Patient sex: M
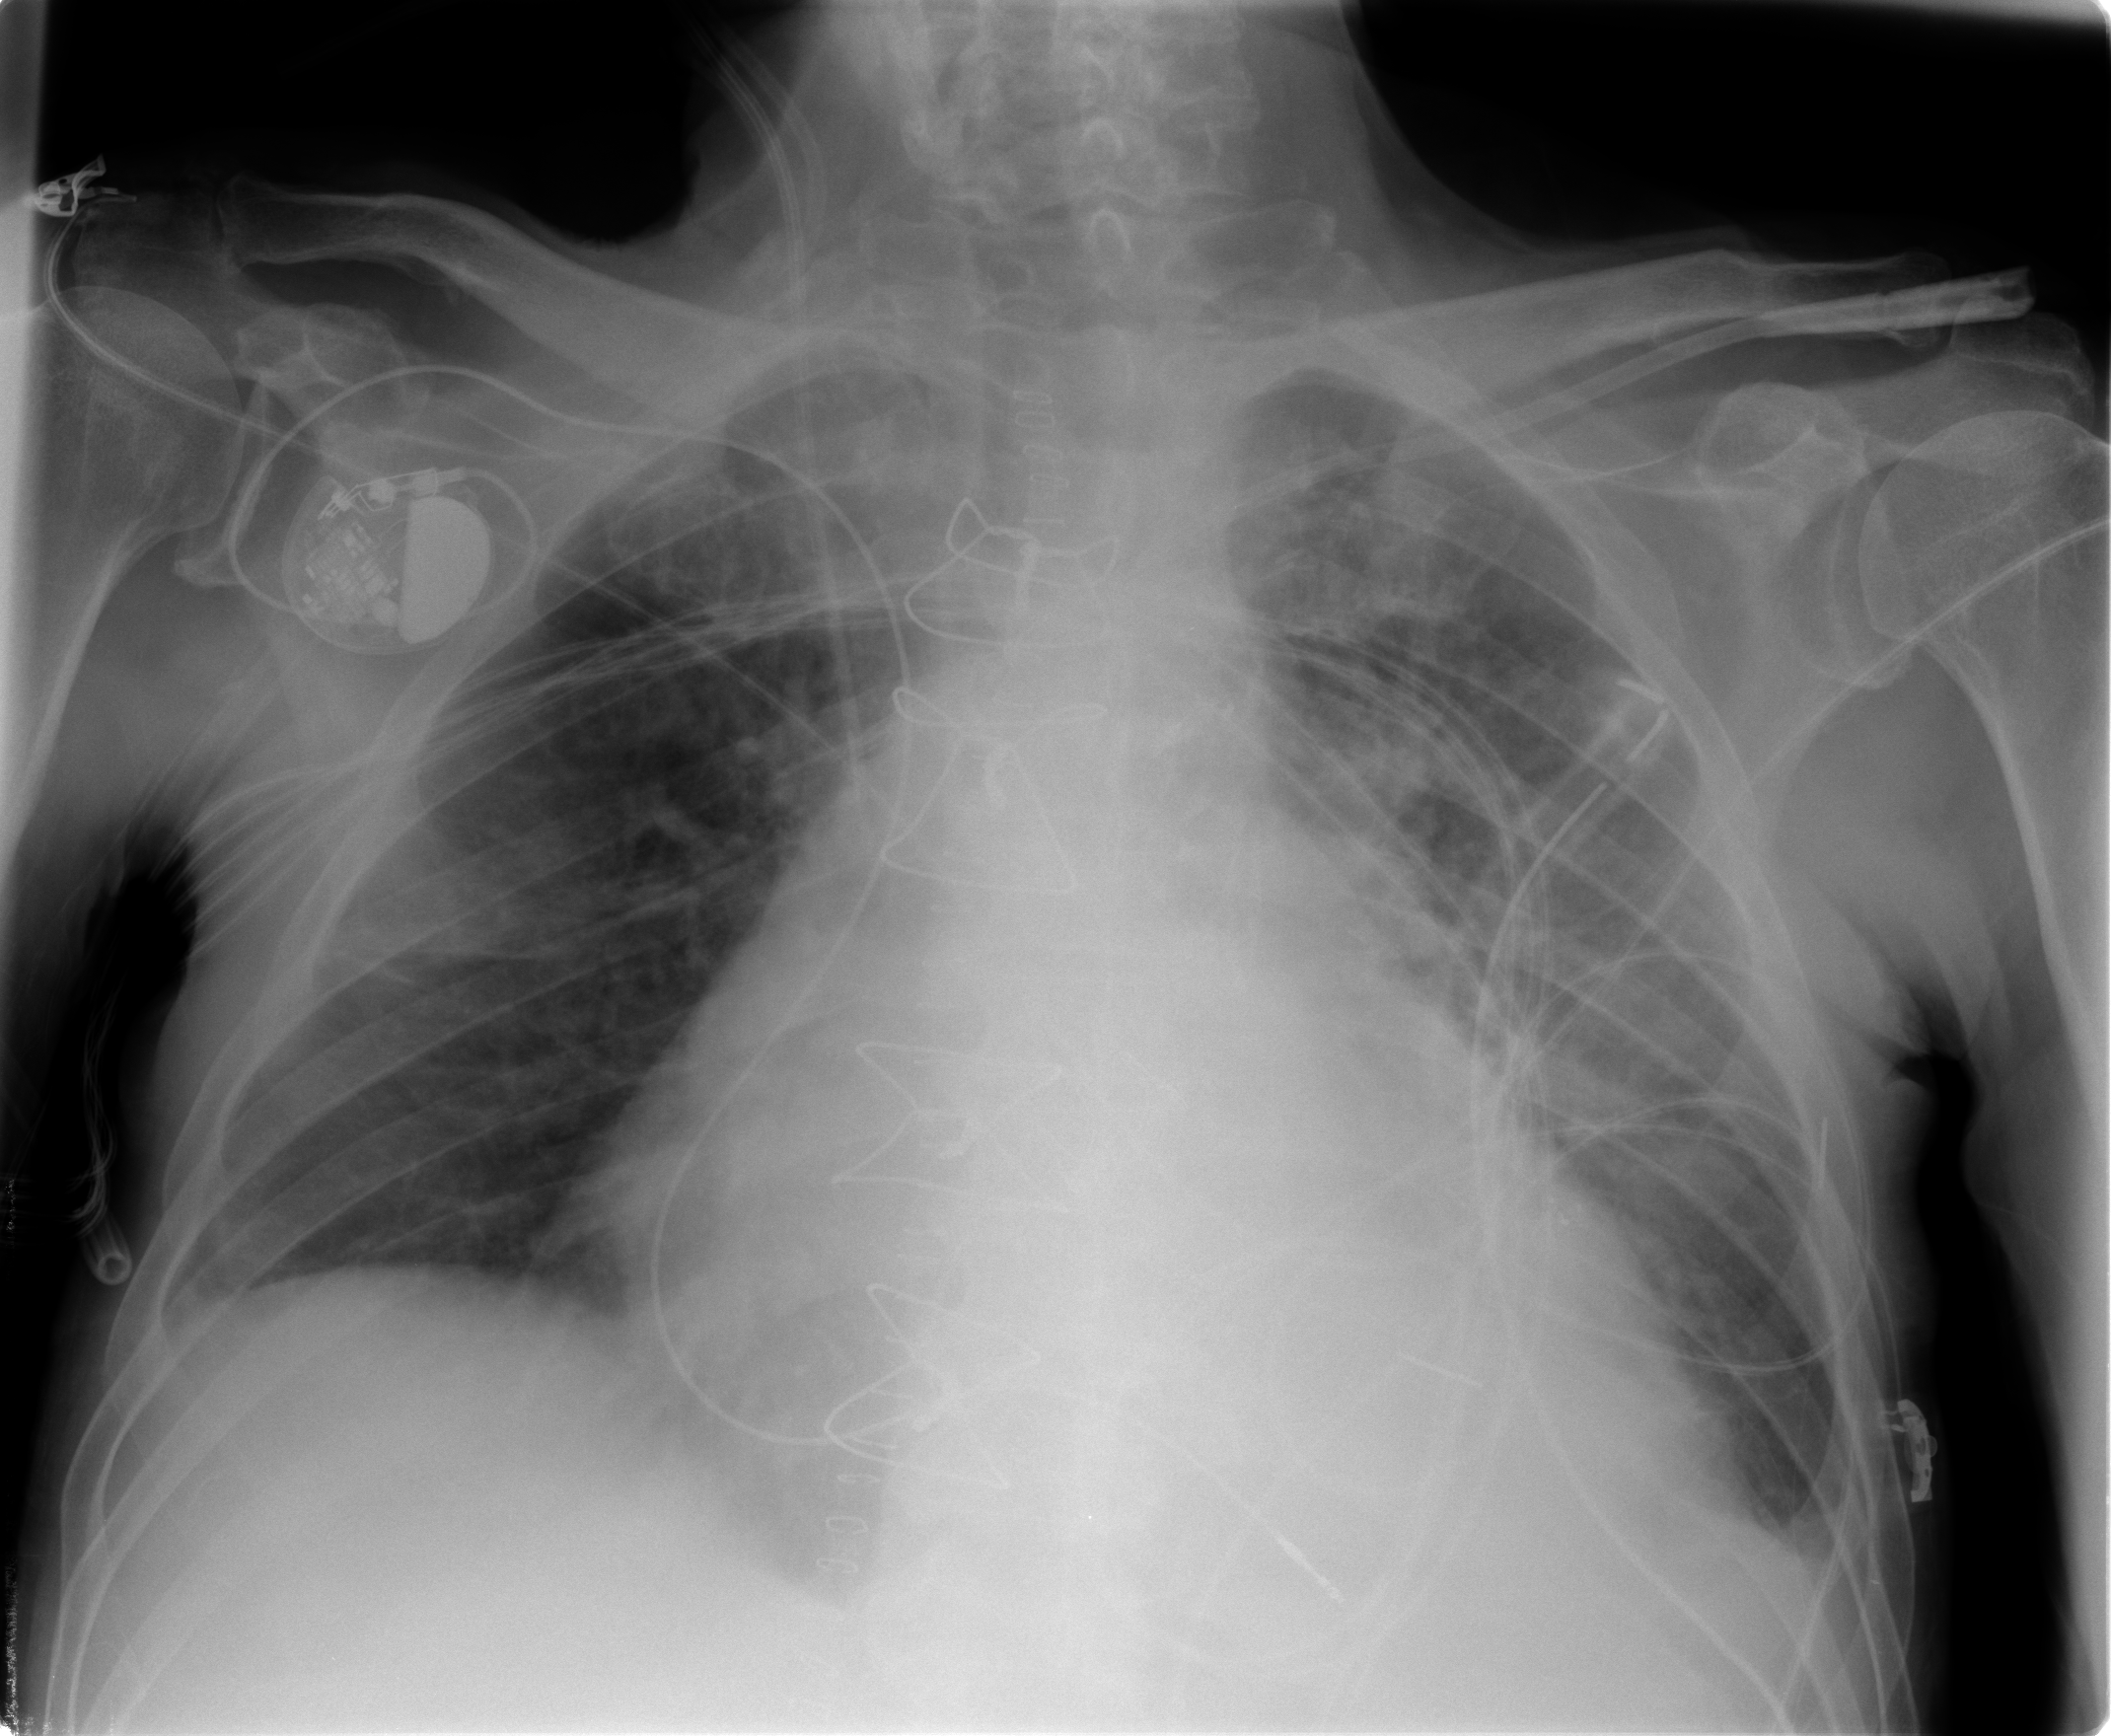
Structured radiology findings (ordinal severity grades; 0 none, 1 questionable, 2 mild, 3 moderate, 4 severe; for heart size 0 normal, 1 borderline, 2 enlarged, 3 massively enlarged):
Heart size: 2
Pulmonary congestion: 2
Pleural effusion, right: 2
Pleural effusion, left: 1
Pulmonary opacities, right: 2
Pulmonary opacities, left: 3
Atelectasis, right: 2
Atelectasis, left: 2